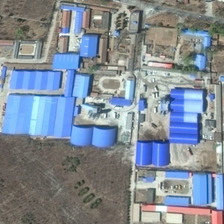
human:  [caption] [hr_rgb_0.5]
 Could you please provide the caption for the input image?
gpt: many buildings are in an industrial area .

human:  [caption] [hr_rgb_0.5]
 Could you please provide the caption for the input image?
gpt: many buildings are in an industrial area .

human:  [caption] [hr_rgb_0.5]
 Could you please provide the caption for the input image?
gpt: many buildings are in an industrial area .

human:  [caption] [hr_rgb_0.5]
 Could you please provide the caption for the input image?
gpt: many buildings are in an industrial area .

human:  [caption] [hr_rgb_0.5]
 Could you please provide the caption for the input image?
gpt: many buildings are in an industrial area .